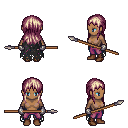
a pixel art fantasy rpg character, female body template, human, dark skin, black tattered cape, magenta pants, white blonde unkempt hairstyle, metal gloves, brown shoes, spear, four views (front, back, left, right), 2x2 character sprite sheet, small pixel art, hard edges, no anti-aliasing